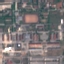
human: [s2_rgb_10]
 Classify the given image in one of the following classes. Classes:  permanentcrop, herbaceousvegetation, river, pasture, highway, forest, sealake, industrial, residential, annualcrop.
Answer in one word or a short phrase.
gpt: Industrial